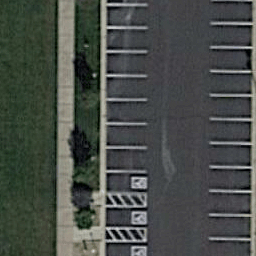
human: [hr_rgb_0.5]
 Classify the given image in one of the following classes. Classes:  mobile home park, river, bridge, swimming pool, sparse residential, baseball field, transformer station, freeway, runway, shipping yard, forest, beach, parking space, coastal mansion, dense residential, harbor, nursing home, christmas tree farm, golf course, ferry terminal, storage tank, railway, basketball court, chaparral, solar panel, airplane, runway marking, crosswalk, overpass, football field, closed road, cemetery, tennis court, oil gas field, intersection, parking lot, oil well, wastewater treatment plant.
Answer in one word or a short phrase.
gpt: parking space